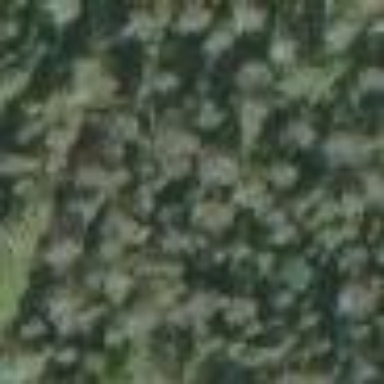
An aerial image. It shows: Woodland with needle-leaved trees.